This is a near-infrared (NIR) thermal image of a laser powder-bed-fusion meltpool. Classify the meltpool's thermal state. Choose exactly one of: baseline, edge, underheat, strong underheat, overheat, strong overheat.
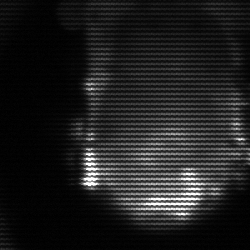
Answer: baseline